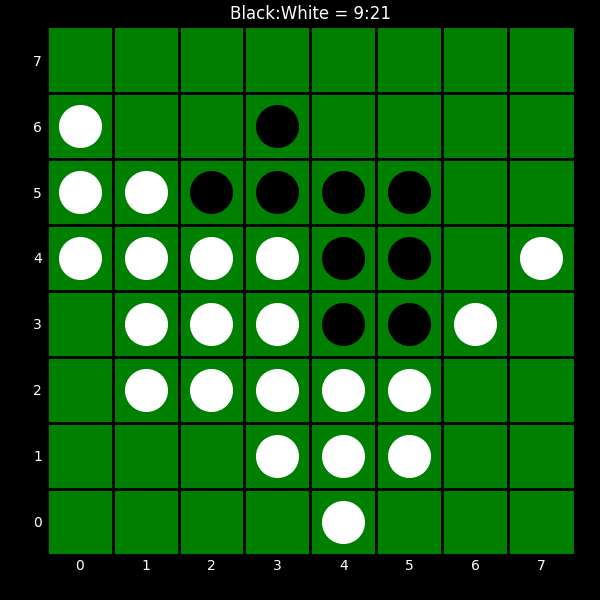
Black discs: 9
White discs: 21